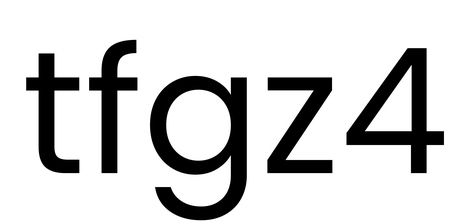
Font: Poppins-Regular